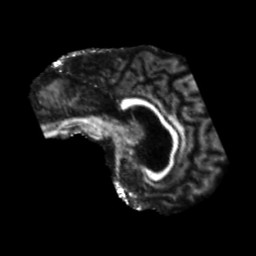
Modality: FA
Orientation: sagittal
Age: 56
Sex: male
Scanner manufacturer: siemens
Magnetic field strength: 3 T
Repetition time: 5.25 s
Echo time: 0.08 s